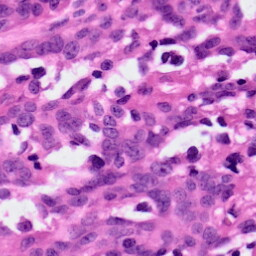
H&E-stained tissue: Ovarian